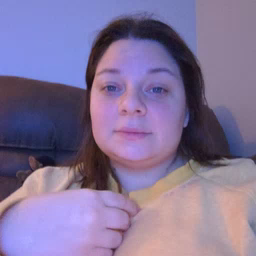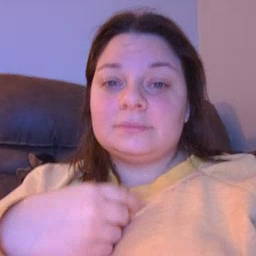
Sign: awake